Question: I working on a dashboard project where I will have three values: min value, max value and current value. The min and max values will be the end-points of a bar and I'd like to place a text box containing the current value at the appropriate location along the bar. See below:
Is it possible to do this in Excel and if so, how would I go about achieving this. I have some experience with Visual Basic, but I haven't come across this one before.

Ultimately, I am attempting to do an excel version of the dashboard at the following link:
<URL>
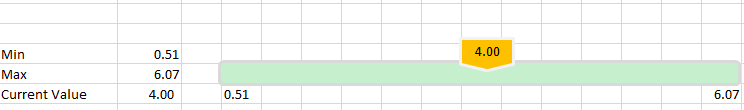
Answer: I like your idea therefore I checked how could the complete code looks like. Here is the result:
'''
Sub SolutionShape(currentVal)
Dim shpBar As Shape, shpCurrent As Shape
'let's assume we have only two shapes on the Activesheet
Set shpBar = ActiveSheet.Shapes(1)
Set shpCurrent = ActiveSheet.Shapes(2)
Dim barMin As Double, barMax As Double
barMin = 0.51 'both values could be taken from sheet
barMax = 6.75
'let's do it visualy complicated this time :)
With shpCurrent
.Left = (-.Width / 2 + shpBar.Left) + _
(((currentVal - barMin) / (barMax - barMin)) * shpBar.Width)
**'EDITED- adding information about current value:**
.TextFrame.Characters.Text = currentVal
End With
End Sub
'''
Call the procedure from event of from immediate window for test, eg.:
'''
SolutionShape 0.51 'go to beginning
SolutionShape 6.75 'go to end
'''
This solution will work wherever you place shapes and whatever new dimensions of them you set.